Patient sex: F
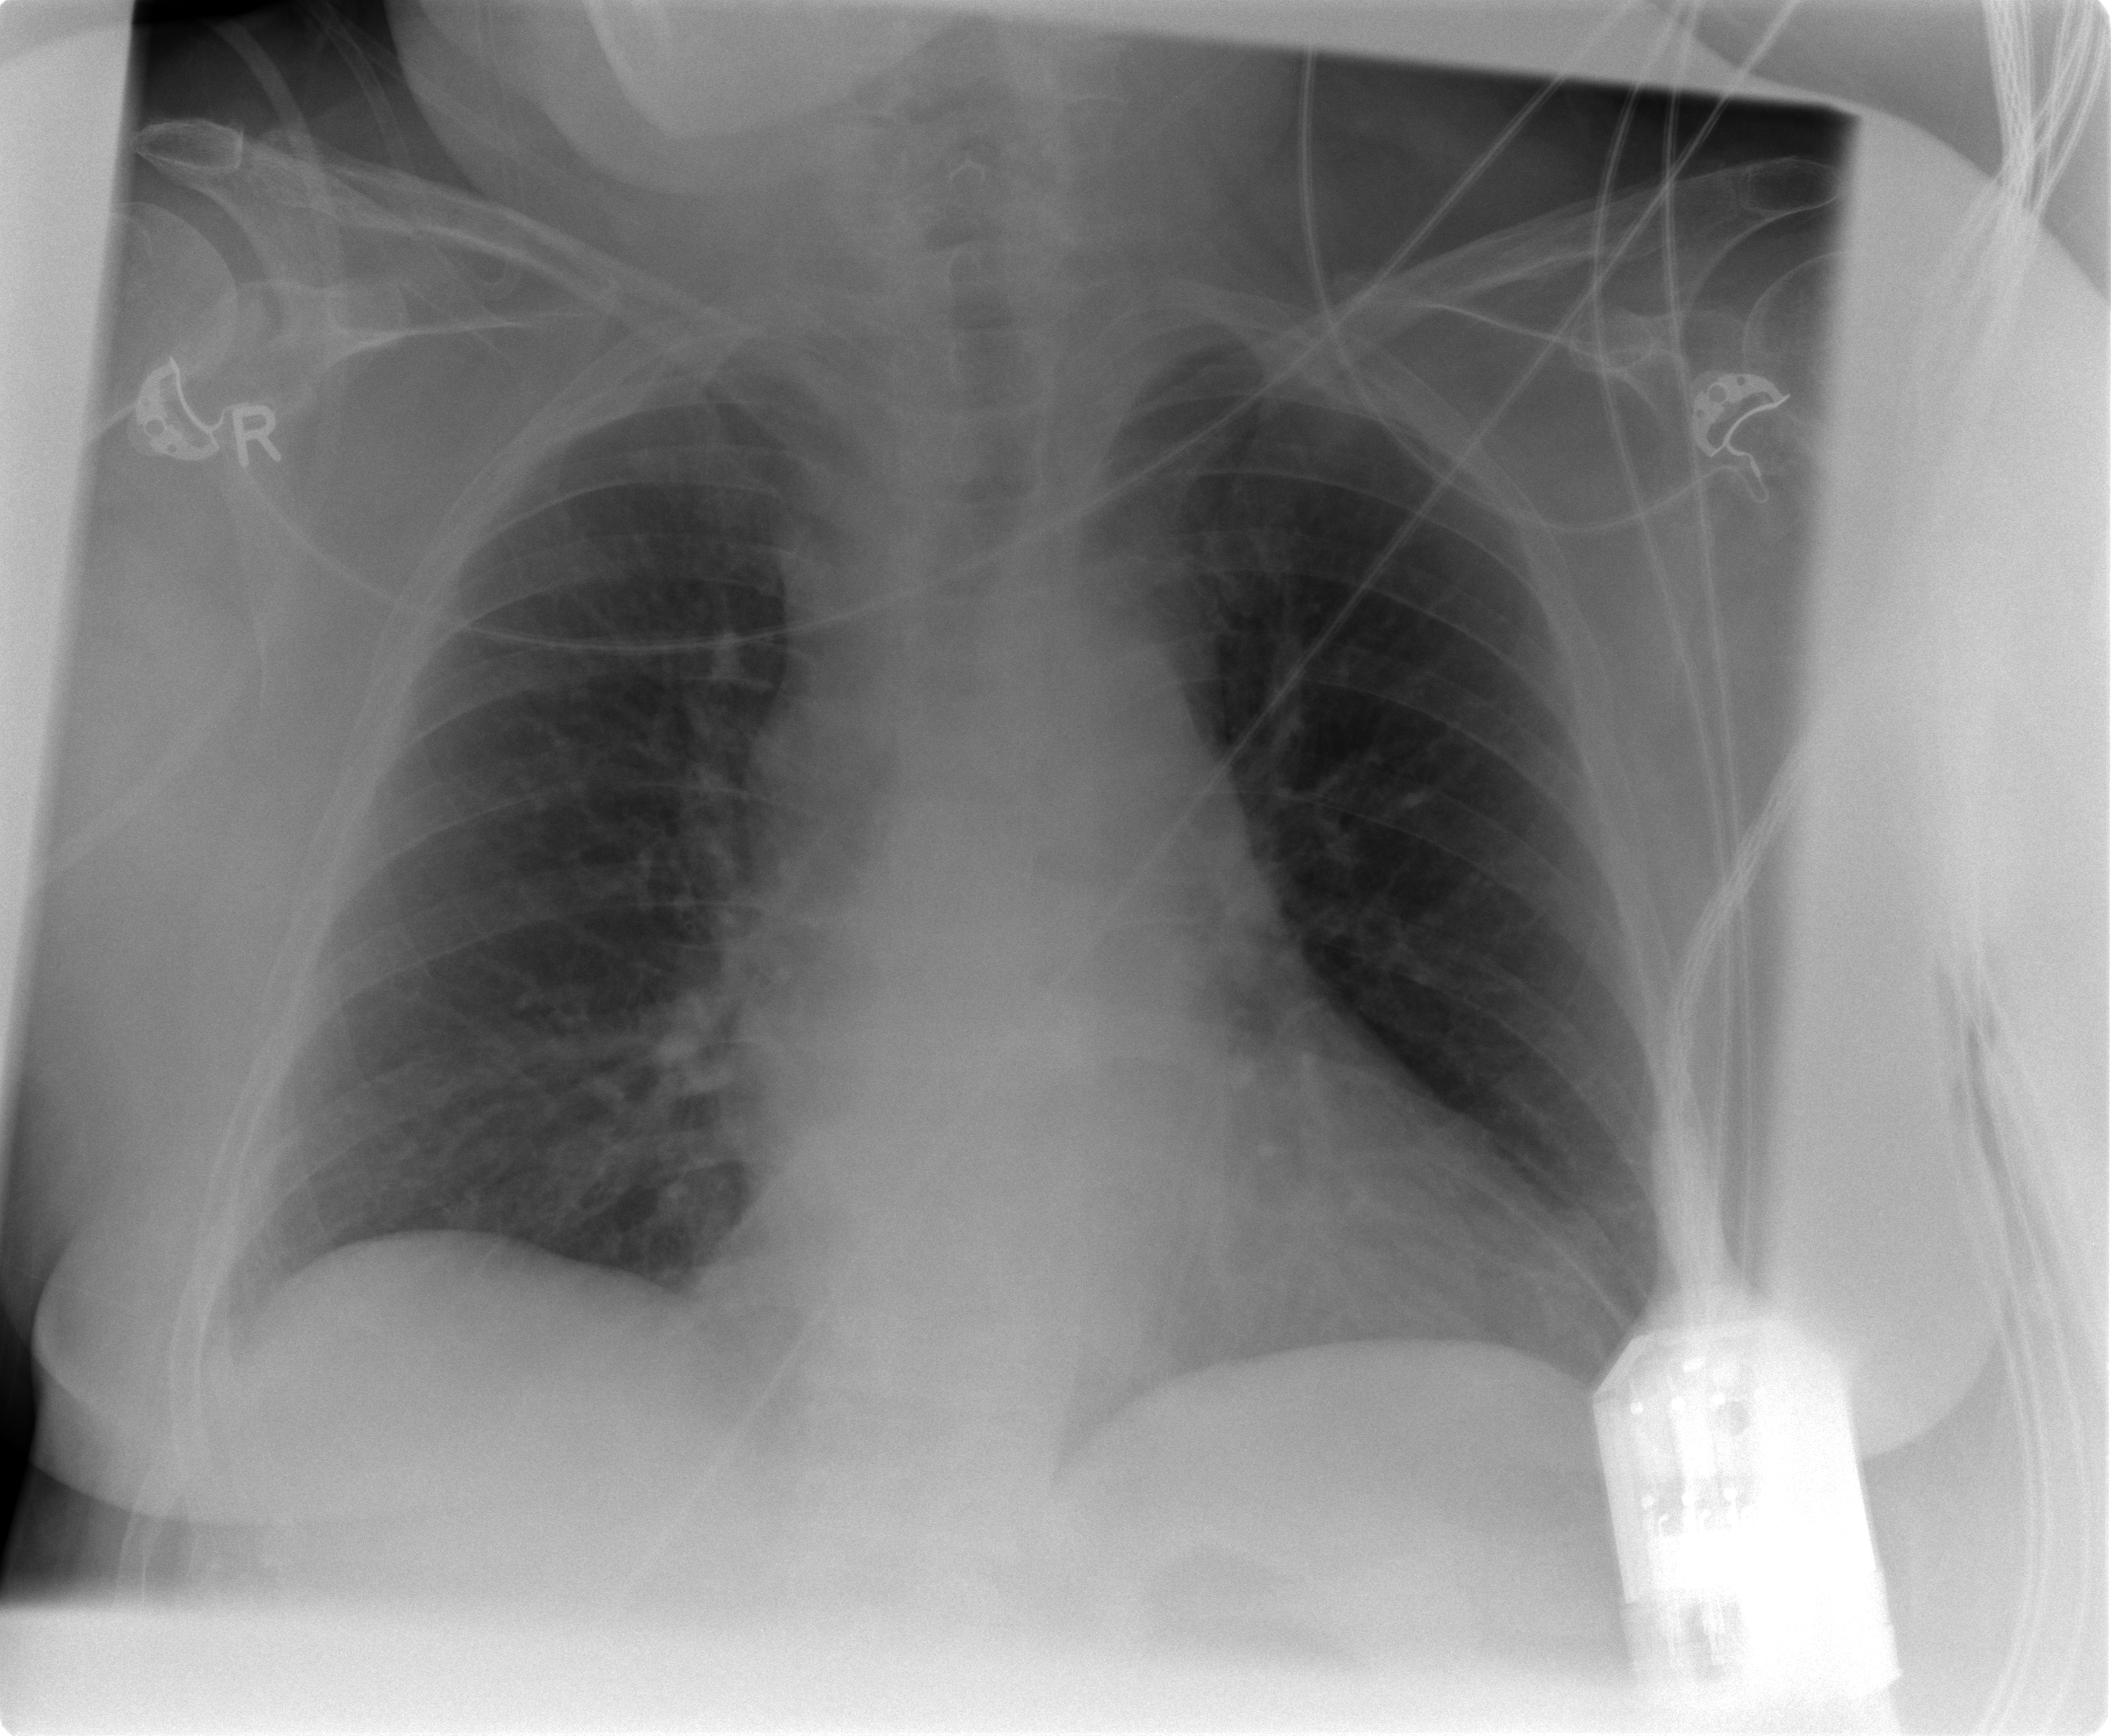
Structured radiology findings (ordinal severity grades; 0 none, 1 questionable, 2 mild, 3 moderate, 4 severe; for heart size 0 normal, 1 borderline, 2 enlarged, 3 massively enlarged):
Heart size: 0
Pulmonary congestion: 0
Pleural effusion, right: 0
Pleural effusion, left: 0
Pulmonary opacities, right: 0
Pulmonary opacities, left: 0
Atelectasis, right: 0
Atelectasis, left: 2